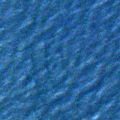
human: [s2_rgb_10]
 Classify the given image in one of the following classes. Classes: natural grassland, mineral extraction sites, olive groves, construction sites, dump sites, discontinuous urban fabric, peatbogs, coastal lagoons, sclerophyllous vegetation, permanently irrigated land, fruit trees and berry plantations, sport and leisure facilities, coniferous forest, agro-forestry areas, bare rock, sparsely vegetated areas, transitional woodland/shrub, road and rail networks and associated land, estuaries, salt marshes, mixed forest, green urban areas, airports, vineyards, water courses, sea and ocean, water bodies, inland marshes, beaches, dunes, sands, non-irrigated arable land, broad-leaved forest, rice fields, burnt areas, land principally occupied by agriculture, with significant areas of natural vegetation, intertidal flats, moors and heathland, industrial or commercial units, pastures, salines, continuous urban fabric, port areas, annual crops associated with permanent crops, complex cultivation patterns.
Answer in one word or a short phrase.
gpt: sea and ocean